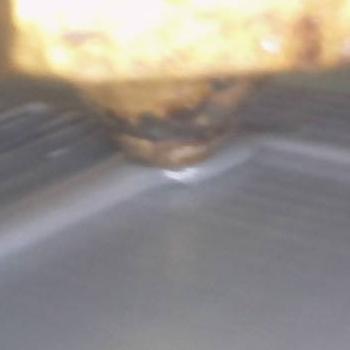
Flow rate: 168%